Aerial crown-view tile of a tropical tree (Barro Colorado Island, Panama), acquired 20250715:
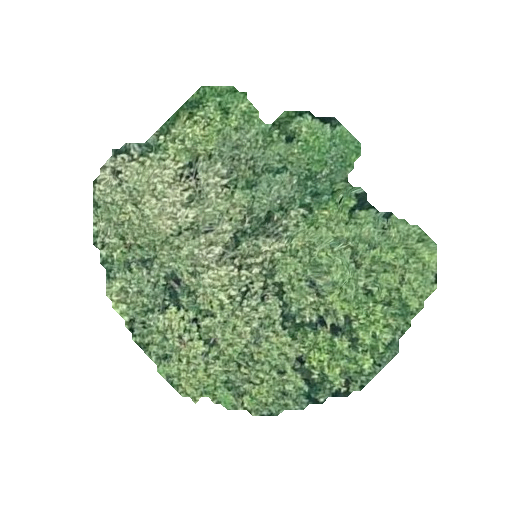
Species: Hieronyma alchorneoides
GBIF accepted scientific name: Hieronyma alchorneoides
Crown area: 116.455 m²